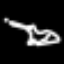
Label: frog